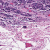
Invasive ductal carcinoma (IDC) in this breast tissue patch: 0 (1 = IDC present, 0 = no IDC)